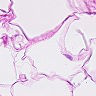
Metastatic tissue present: no